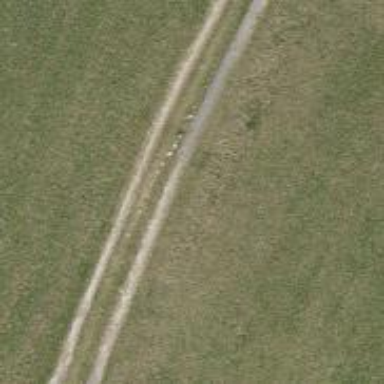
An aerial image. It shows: Track with ground surface. The track is Grade 4.